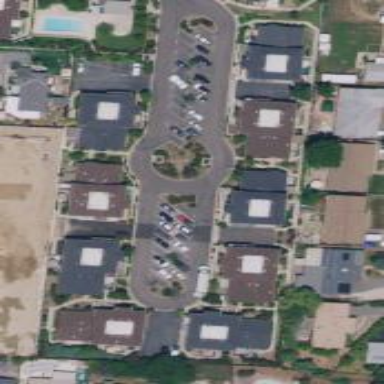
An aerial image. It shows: Living street.